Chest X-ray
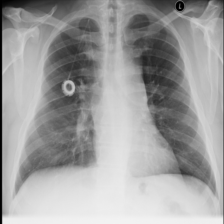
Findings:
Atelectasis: negative
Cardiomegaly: negative
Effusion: negative
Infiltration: negative
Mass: negative
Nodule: negative
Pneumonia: negative
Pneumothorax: negative
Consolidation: negative
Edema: negative
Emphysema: negative
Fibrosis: negative
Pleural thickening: negative
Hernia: negative